Question: I am new and am studying ASP.NET Core 6 MVC. I am stuck in this error when building a 'Startup' class like in my tutorial.

This is my 'Program.cs' class:
'''
var builder = WebApplication.CreateBuilder(args);
// Add services to the container.
builder.Services.AddControllersWithViews();
var app = builder.Build();
// Configure the HTTP request pipeline.
if (!app.Environment.IsDevelopment())
{
app.UseExceptionHandler("/Home/Error");
// The default HSTS value is 30 days. You may want to change this for production scenarios, see https://aka.ms/aspnetcore-hsts.
app.UseHsts();
}
app.UseHttpsRedirection();
app.UseStaticFiles();
app.UseRouting();
app.UseAuthorization();
app.MapControllerRoute(
name: "default",
pattern: "{controller=Home}/{action=Index}/{id?}");
app.Run();
'''
'Startup.cs' class:
'''
using Microsoft.Extensions.FileProviders;
using System;
using System.Collections.Generic;
namespace HCMUE_ASPCore_Lab02
{
public class Startup
{
public void ConfigureServices(IServiceCollection services)
{
services.AddSingleton<IFileProvider>
(
new PhysicalFileProvider
(
Path.Combine(Directory.GetCurrentDirectory(), "wwwroot")
)
);
services.AddMvc();
}
}
}
'''
After reading many posts, I know that ASP.NET Core 6's 'Program' and 'Startup' have changed and my tutorial is old now. But I don't know how to update my 'Program' and 'Startup' to fit with ASP.NET Core 6.
Please help me. Any help would be appreciated.
Thank you for reading.
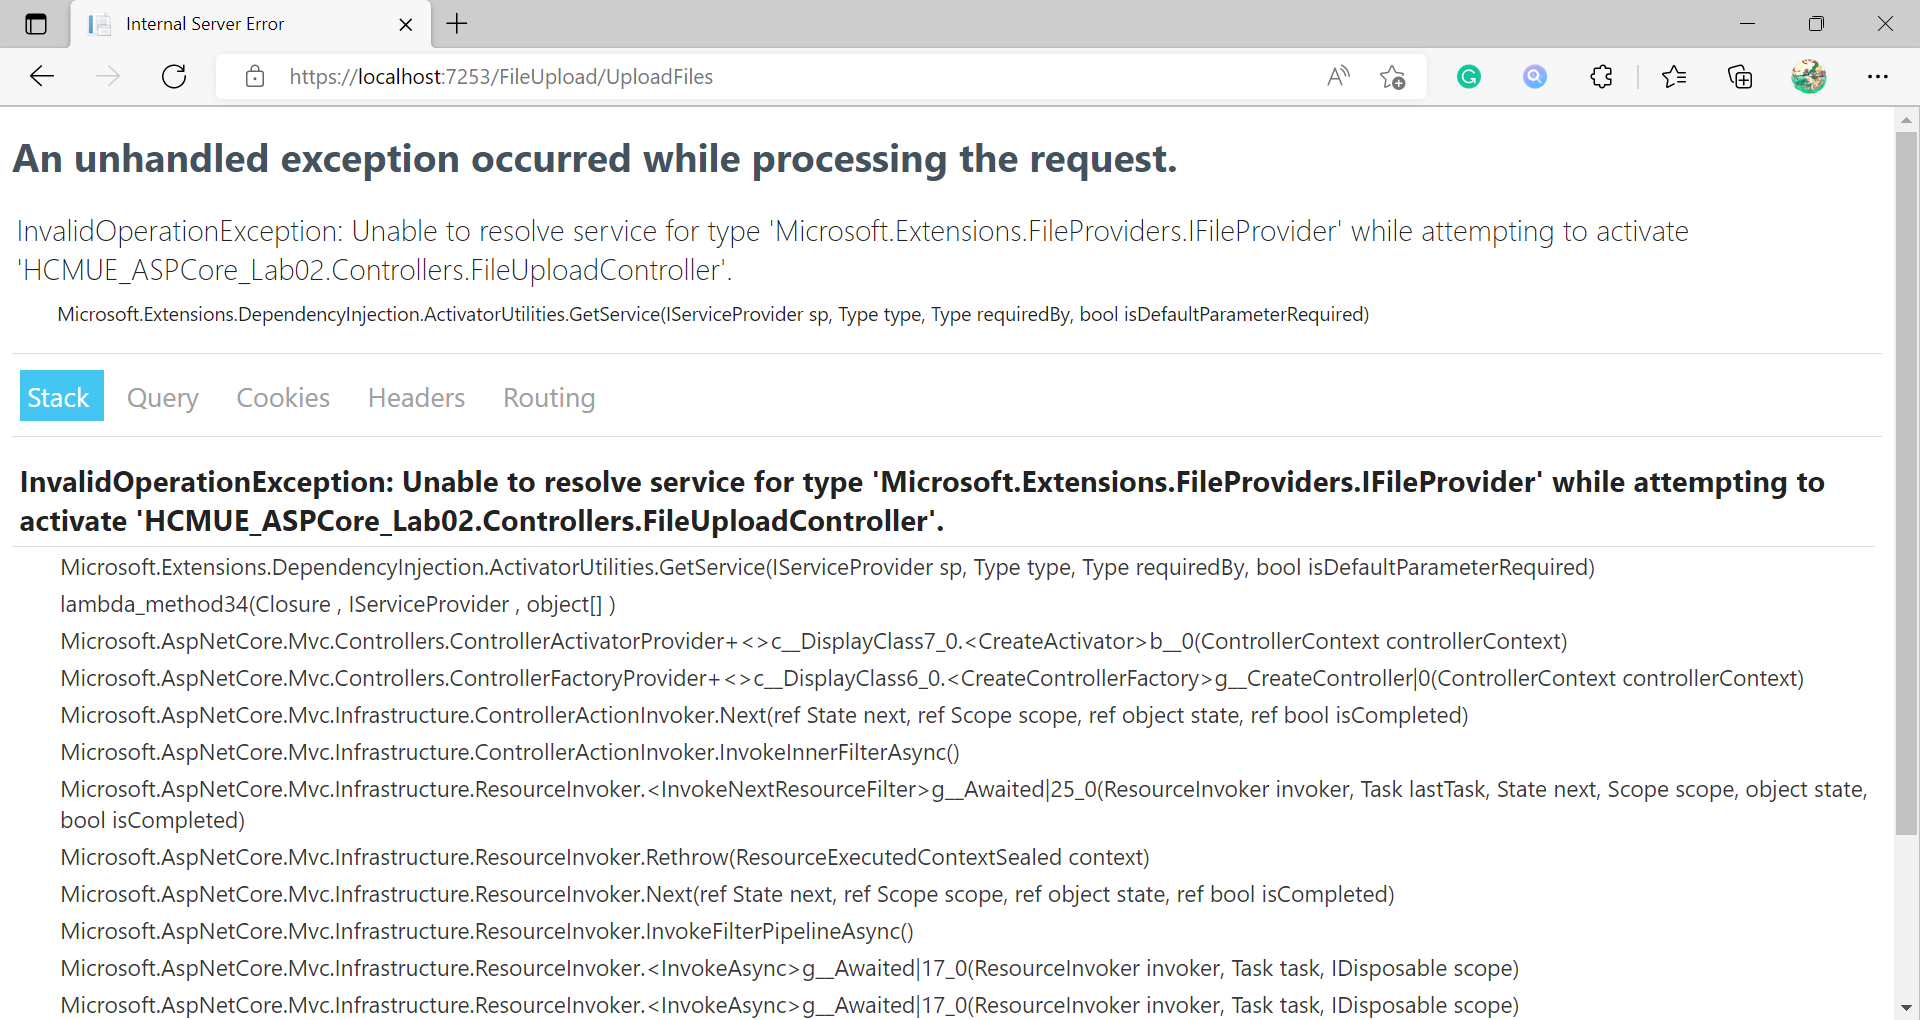
Answer: The error message is saying that your application is trying to create an instance of 'FileUploadController' but it doesn't know how to create an instance of 'IFileProvider' to pass into the constructor.
This is a typical dependency injection error, You can register it in this code:
'''
builder.Services.AddSingleton<IFileProvider>(new PhysicalFileProvider
(
Path.Combine(Directory.GetCurrentDirectory(), "wwwroot")
));
'''
You can follow this <URL> to learn about 'Dependency injection' and other fundamentals in .Net 6.
If you are not comfortable with the new changes in '.Net6', you can add the 'Startup' class according to this <URL>.